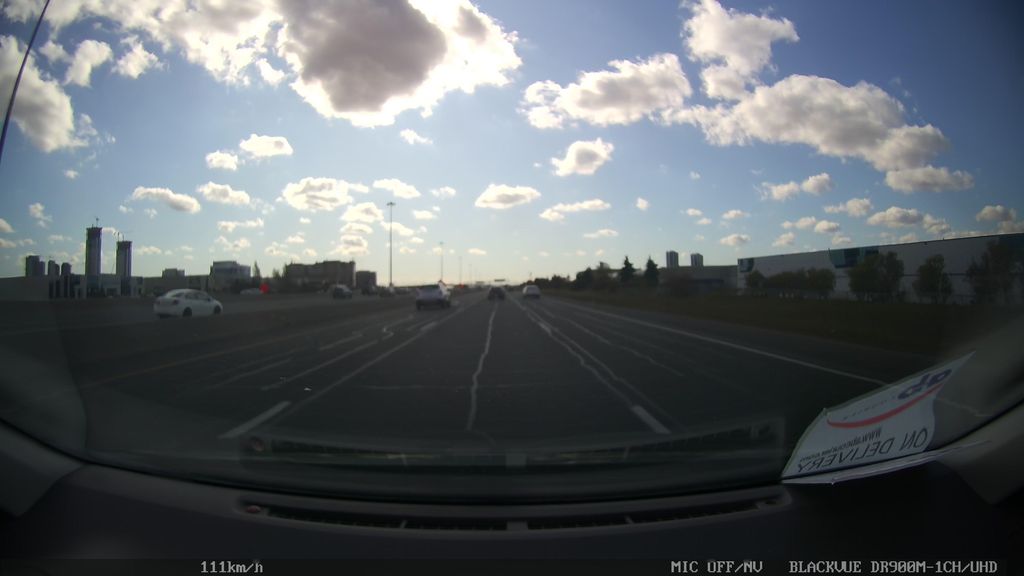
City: toronto